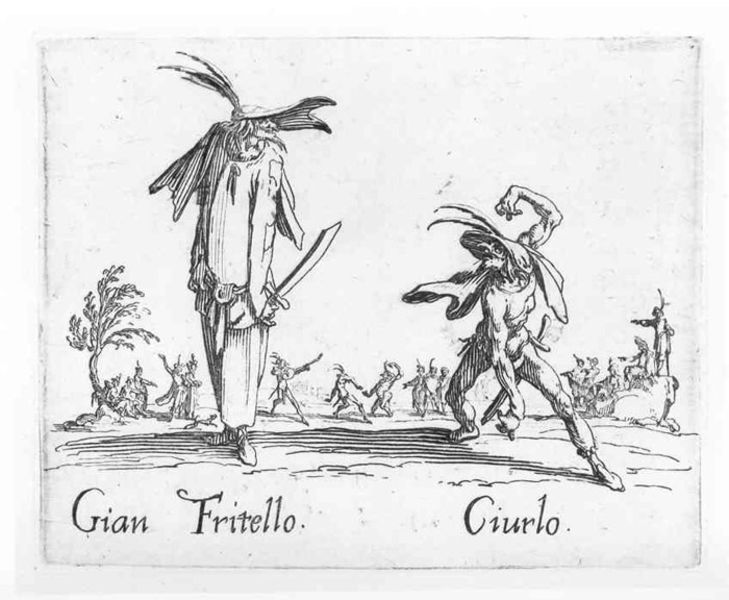
Titel: Gian Fritello, Giurlo
Künstler: Jacques Callot
Standort: Karlsruhe
Institution: Staatliche Kunsthalle Karlsruhe
Schlagwörter: baum, feder, felsen, hand, kampf, kämpfer, mann, umhang, vogel, weiß, bäume, menschen, bewegung, geste, hintergrund, hut, hüte, männer, schwarz, skizze, zeichnung, gürtel, weg, leute, tanz, bart, mütze, arm, arme, kleidung, stehen, gesten, signatur, strauch, busch, boden, land, kostüm, mantel, pose, personen, aufführung, blatt, bühne, musik, musiker, publikum, tanzen, theater, windmühlen, kopfbedeckung, spanien, füße, schrift, papier, italien, zwei, kostum, schuhe, zuschauer, schwer, fels, formen, grafik, graphik, klein, figuren, krieg, schlacht, soldaten, ansprache, karikatur, nasen, verkleidung, flicken, muskeln, musizieren, striche, schauspiel, spiel, maske, narr, narren, groß, druck, druckgraphik, schwarzweiss, comic, radierung, stich, karrikatur, scharz, schwert, säbel, soldat, degen, dämon, gegner, teufel, wesen, krieger, kostüme, gaukler, zeichnun, schauspieler, kupferstich, gegenüber, karneval, verrenkung, harlekin, grotesk, musikant, groteske, überzeichnet, kaltnadel, akrobaten, akrobatik, italienisch, gnom, akrobat, italiener, weuß, posse, pantomime, callot, commedia, commedia del arte, muskelspiel, 1600, 1700, mensches, fede, gian, gian fritello, giurlo, fritello, ciurlo, tanz säbel, radierung theater inszenierung, gian fritello giurlo, musikder, guan fritello, gaukelei, bodes